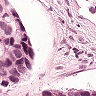
Metastatic tissue present: yes